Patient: sex F, age 54
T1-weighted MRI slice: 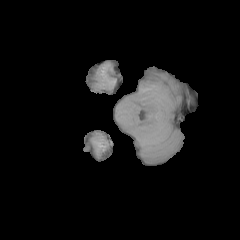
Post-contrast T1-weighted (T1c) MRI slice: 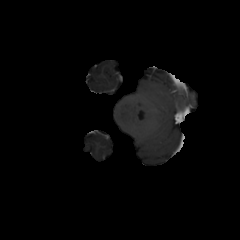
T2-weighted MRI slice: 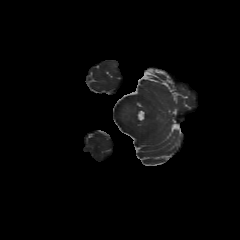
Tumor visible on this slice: no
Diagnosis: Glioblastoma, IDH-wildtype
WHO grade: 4